Question: I am trying to update the part in my application that reads data from XML files. At the moment I am using XPATH but I want to update to LINQ.
For simple XPATH queries that I need to only get 1 value, no problem. but the following method I can not figure out how to use LINQ here. Would be nice if you can give some ideas.
'''
public ContinuityData GetSingleContinuityResult(string pin)
{
ContinuityData data;
data = new ContinuityData();
data.PinName = pin;
data.PreVoltage = double.Parse(ztr.SelectSingleNode("/Document/Tests/Test[contains(Name, 'Pre Continuity')]/Groups/Group/Pins/Pin[Number='" + pin + "']/Spots/Spot/VIPair/Voltage").InnerText, CultureInfo.InvariantCulture);
data.PreCurrent = double.Parse(ztr.SelectSingleNode("/Document/Tests/Test[contains(Name, 'Pre Continuity')]/Groups/Group/Pins/Pin[Number='" + pin + "']/Spots/Spot/VIPair/Current").InnerText, CultureInfo.InvariantCulture);
data.PostVoltage = double.Parse(ztr.SelectSingleNode("/Document/Tests/Test[contains(Name, 'Post Continuity')]/Groups/Group/Pins/Pin[Number='" + pin + "']/Spots/Spot/VIPair/Voltage").InnerText, CultureInfo.InvariantCulture);
data.PostCurrent = double.Parse(ztr.SelectSingleNode("/Document/Tests/Test[contains(Name, 'Post Continuity')]/Groups/Group/Pins/Pin[Number='" + pin + "']/Spots/Spot/VIPair/Current").InnerText, CultureInfo.InvariantCulture);
return data;
}
'''
Note that 'ztr'is a 'XmlDocument' instance.
Here is how the XML file looks like:

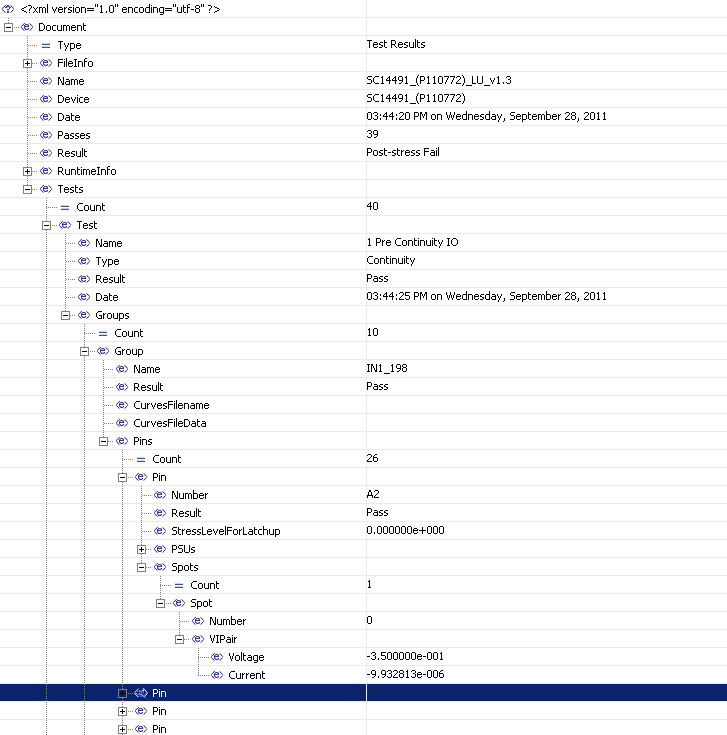
Answer: Try this
'''
public ContinuityData GetSingleContinuityResult(string pin)
{
ContinuityData data;
data = new ContinuityData();
data.PinName = pin;
XElement xtr = XElement.Load("path/to/your/xml/file");
Func<string, string, string, double> getViData =
(testName, pin, mode) =>
Convert.ToDouble(
xtr
.Descendants("Test")
.Where(test => test.Descendants("Name")
.First().Value.Contains(testName))
.Descendants("Pin")
.Where(p => p.Descendants("Number")
.First().Value == pin)
.Descendants("VIPair")
.Descendants(mode)
.First().Value);
data.PreVoltage = getViData("Pre Continuity", pin, "Voltage");
data.PreCurrent = getViData("Pre Continuity", pin, "Current");
data.PostCurrent = getViData("Post Continuity", pin, "Current");
data.PostVoltage = getViData("Post Continuity", pin, "Voltage");
return data;
}
'''
If you it trouble understanding this, please do not hesitate to ask!